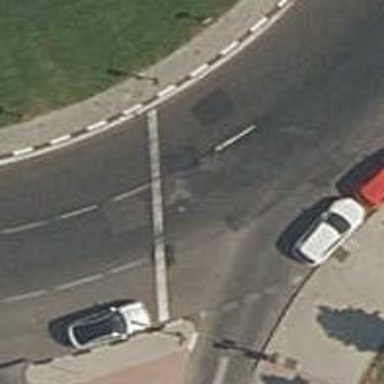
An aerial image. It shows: Road with traffic signals.